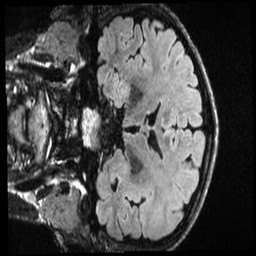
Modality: T1w
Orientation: coronal
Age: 25
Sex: male